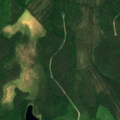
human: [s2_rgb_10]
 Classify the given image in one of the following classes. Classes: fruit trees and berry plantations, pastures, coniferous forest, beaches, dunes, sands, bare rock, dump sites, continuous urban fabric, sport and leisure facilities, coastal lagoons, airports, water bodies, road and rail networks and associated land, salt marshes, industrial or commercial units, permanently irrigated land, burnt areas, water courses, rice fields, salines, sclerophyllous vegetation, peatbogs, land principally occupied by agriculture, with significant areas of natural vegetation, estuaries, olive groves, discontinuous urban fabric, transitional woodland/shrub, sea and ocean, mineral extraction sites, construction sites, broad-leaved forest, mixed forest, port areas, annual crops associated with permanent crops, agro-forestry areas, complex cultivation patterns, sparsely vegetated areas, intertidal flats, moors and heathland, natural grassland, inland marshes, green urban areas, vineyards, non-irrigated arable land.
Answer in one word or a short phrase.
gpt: coniferous forest, mixed forest, transitional woodland/shrub